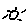
Label: sun